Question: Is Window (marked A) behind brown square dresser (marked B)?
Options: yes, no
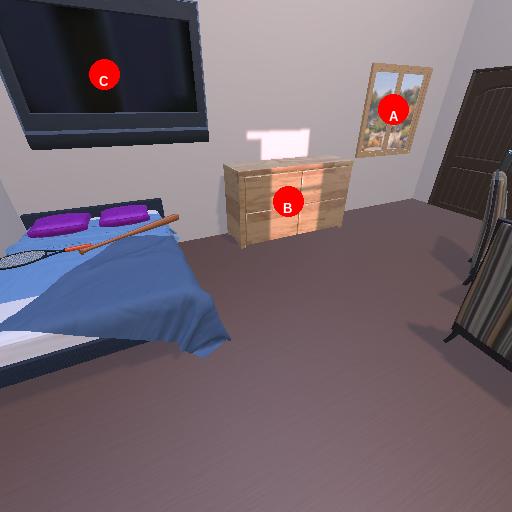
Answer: yes